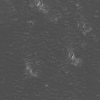
Atmospheric dust classification: not_dusty